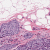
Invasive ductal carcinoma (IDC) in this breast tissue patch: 1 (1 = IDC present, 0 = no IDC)